Question: I have an image with a equilateral triangle and a rectangle:

And I want to detect 3 corner of the triangle only. I follow the <URL>. But I did not find the link between threshold and degree.
How can I find the corner that in the range of [55,65] degree, for example?
Here is the output Mat <URL>
P/s: I very new to CV, hope you can give some more detail!
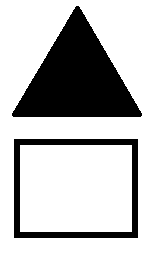
Answer: It seems that I found possible solution. I've implemented it on Mathematica and able to explain basic steps.
1. Use find corners operator and take strongest corners. Use Harris operator.
2. Find contours (cv::FindContours).
3. For each corner in each contour draw a circle and find point of intersection between circle and contour. There is no ready function for it in OpenCV and you should implement it yourself.
4. Now for each corner you have coordinates of three points: corner, and two points on sides of contour. It is enough to evaluate angles using dot product:
Result: